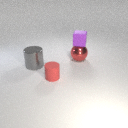
large gray metal cylinder behind small red rubber cylinder